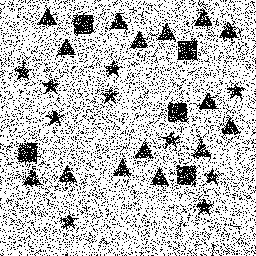
Squares: 5
Triangles: 15
Stars: 10
Total shapes: 30